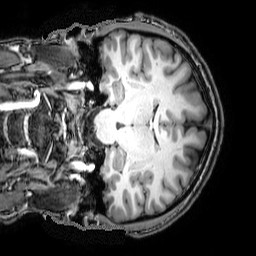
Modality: T1w
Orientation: sagittal
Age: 23
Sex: male
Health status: ill
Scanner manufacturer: philips
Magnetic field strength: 3 T
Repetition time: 8.175 s
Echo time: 3.748 s